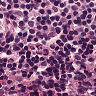
Metastatic tissue present: no